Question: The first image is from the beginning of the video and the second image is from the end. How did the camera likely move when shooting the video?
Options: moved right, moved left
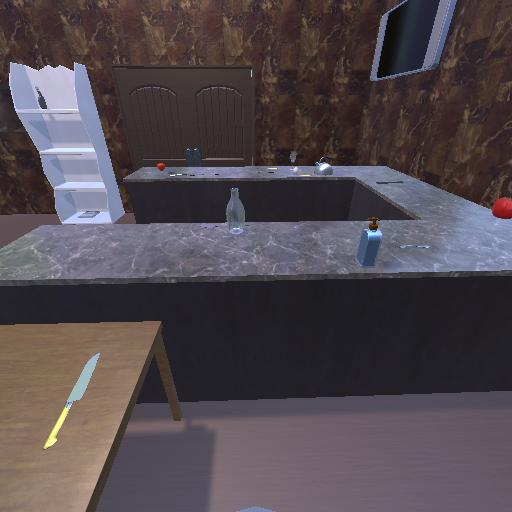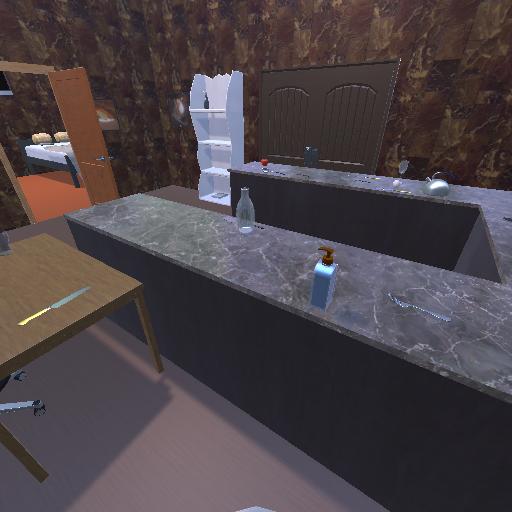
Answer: moved right